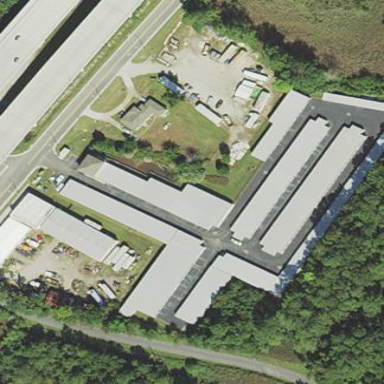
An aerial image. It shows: Commercial building.